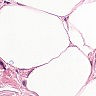
Metastatic tissue present: no